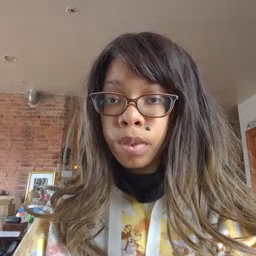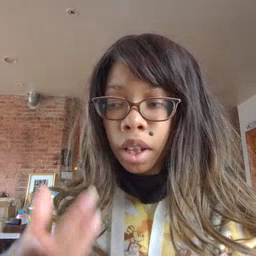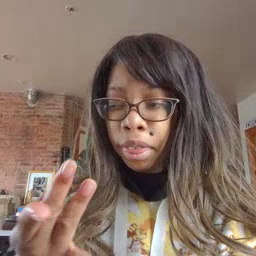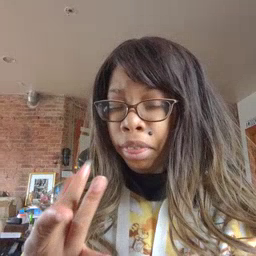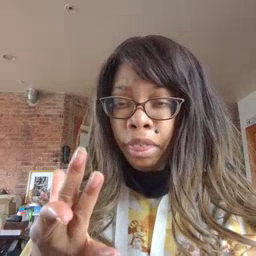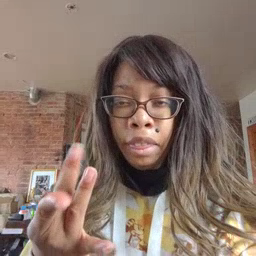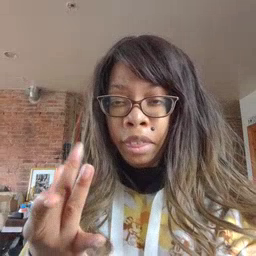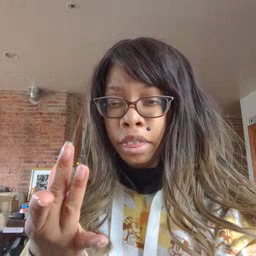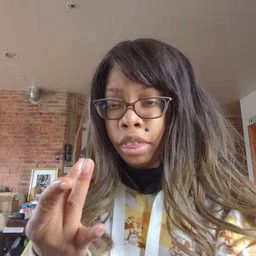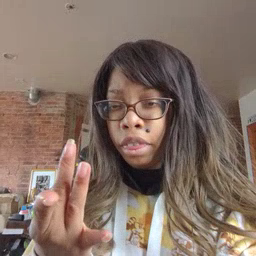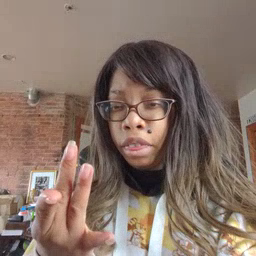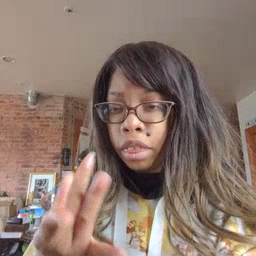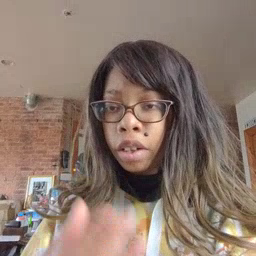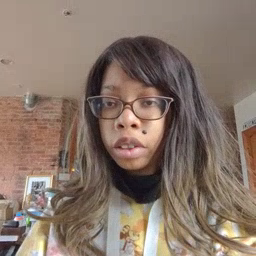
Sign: sticky